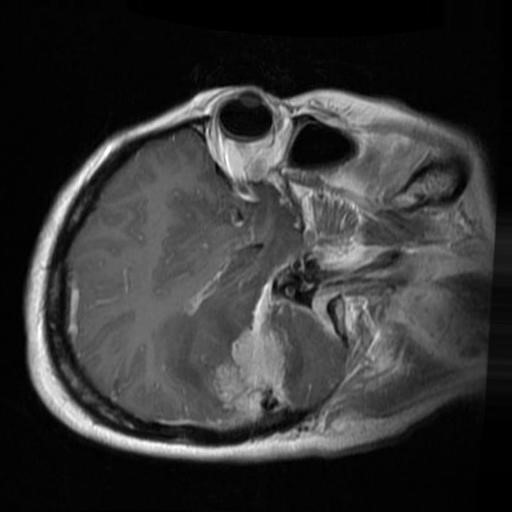
Label: brain_menin